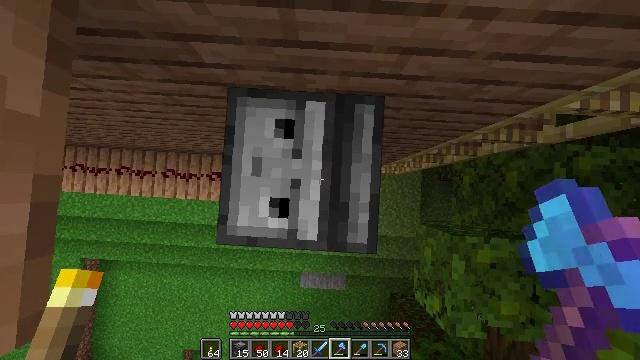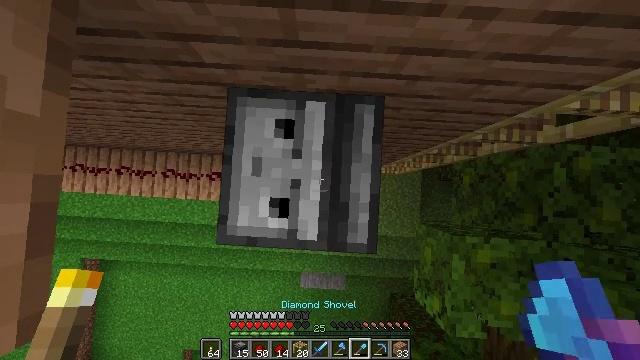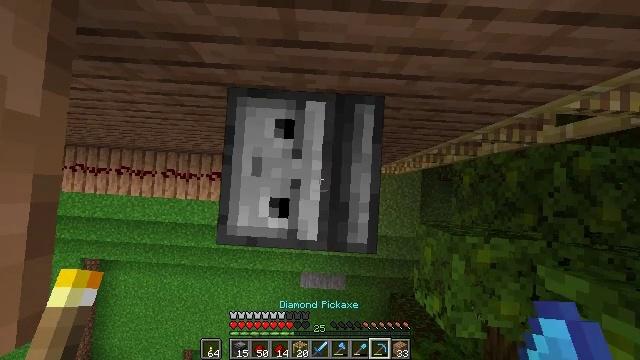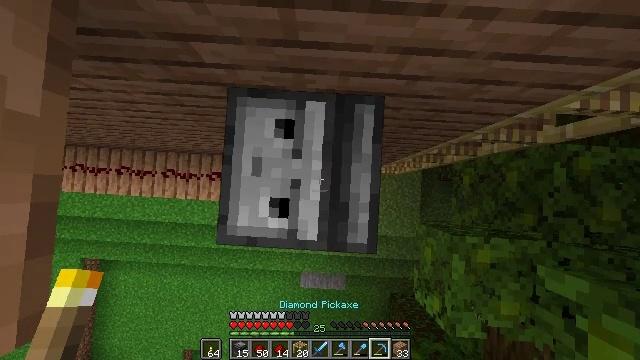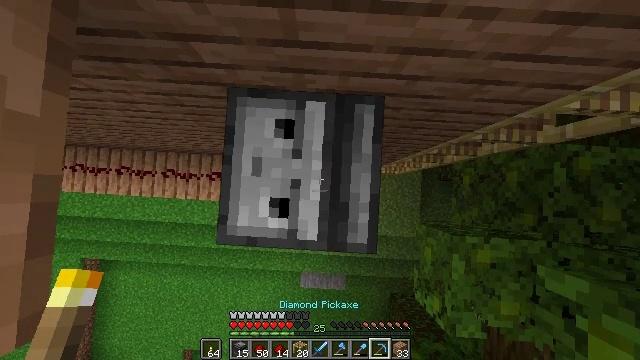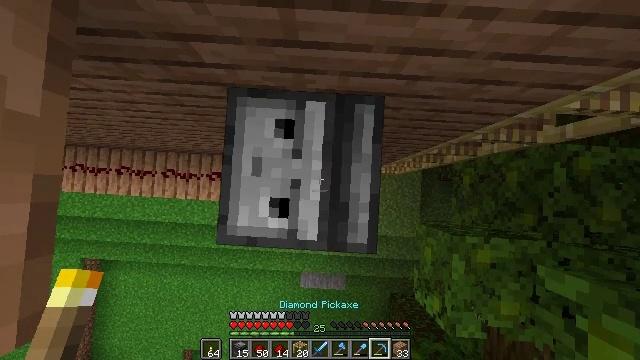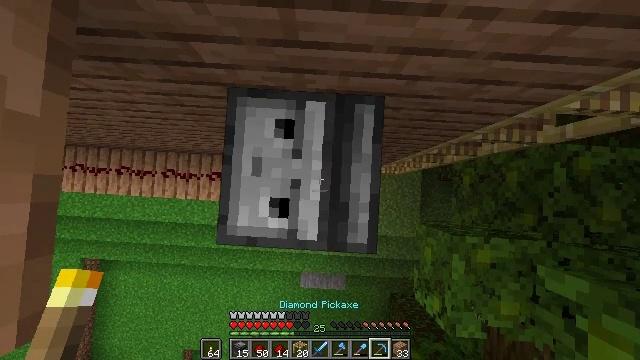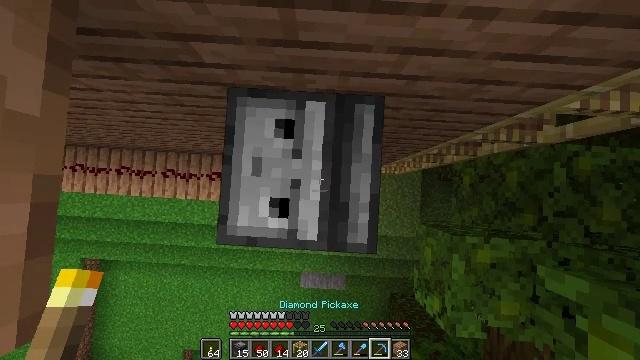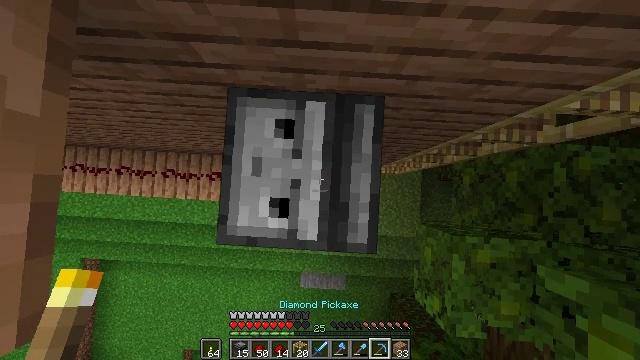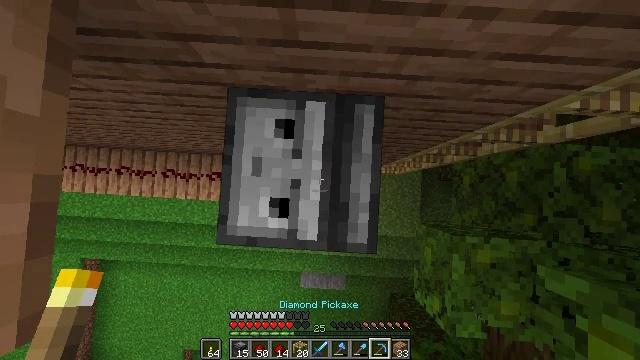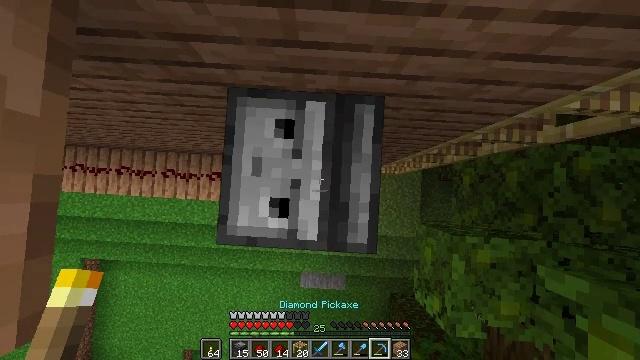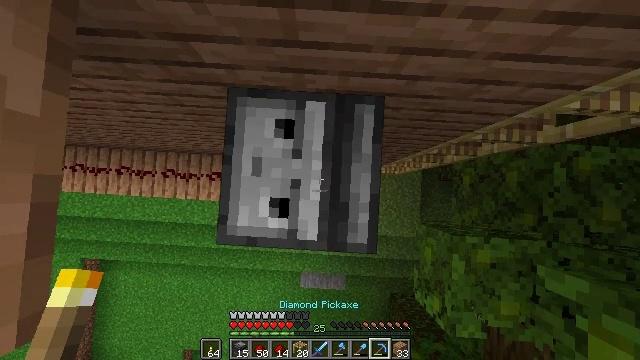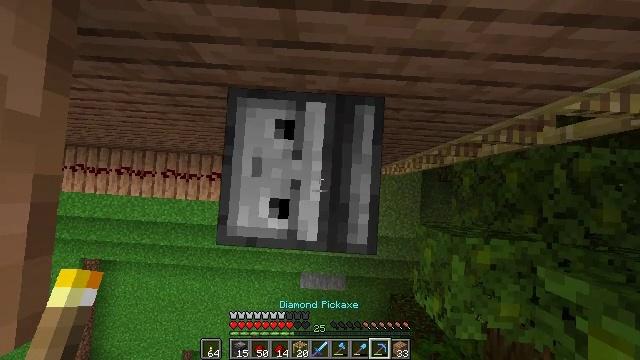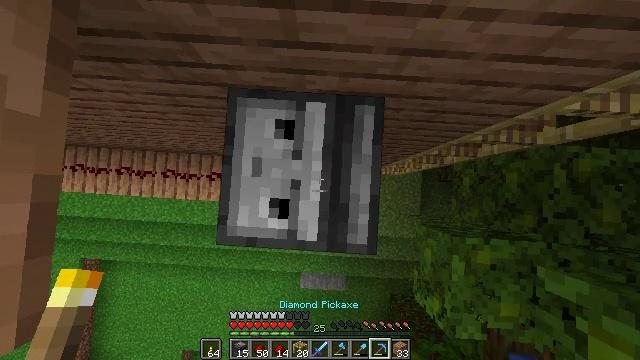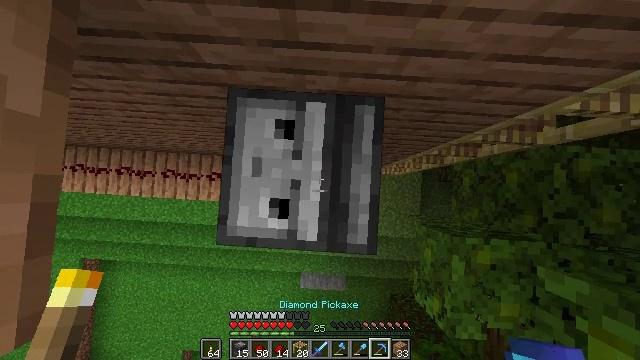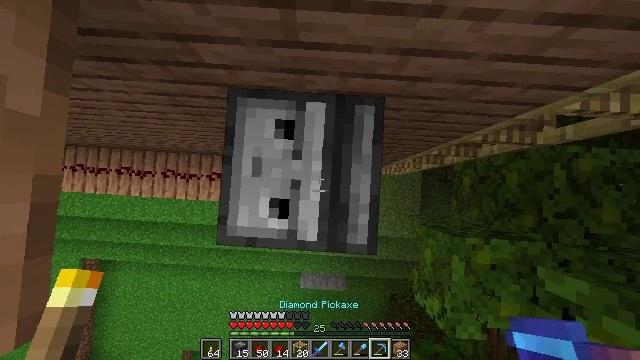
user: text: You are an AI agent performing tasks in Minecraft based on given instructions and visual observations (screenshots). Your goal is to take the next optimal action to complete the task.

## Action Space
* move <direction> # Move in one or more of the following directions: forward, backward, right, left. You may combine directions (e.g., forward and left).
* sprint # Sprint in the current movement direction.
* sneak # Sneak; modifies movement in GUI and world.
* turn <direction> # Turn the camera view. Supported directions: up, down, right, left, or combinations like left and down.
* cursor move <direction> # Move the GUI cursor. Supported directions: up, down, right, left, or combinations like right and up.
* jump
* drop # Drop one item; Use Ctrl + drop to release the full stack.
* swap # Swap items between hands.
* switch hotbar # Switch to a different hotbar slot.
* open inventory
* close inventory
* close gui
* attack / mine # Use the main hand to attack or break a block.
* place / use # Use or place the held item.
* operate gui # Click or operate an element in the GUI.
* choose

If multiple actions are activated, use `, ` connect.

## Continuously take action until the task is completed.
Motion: motion action
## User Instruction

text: Break the observer to move it.
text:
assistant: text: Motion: no_op
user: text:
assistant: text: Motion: no_op
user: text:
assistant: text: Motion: no_op
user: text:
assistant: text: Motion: no_op
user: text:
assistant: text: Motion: no_op
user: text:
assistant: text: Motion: no_op
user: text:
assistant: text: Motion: no_op
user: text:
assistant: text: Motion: no_op
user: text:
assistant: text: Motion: no_op
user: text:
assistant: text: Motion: no_op
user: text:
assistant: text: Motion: no_op
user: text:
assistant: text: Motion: no_op
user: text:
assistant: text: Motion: no_op
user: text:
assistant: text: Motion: no_op
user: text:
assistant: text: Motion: no_op
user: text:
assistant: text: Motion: no_op
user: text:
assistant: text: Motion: no_op
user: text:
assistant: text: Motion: no_op
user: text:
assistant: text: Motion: no_op
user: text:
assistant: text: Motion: no_op
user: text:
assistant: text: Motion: no_op
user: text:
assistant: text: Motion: no_op
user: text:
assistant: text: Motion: no_op
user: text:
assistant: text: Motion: no_op
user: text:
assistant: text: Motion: no_op
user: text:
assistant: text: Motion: no_op
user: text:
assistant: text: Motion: no_op
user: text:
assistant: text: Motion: no_op
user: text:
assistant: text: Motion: no_op
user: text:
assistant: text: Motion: no_op